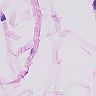
Metastatic tissue present: no